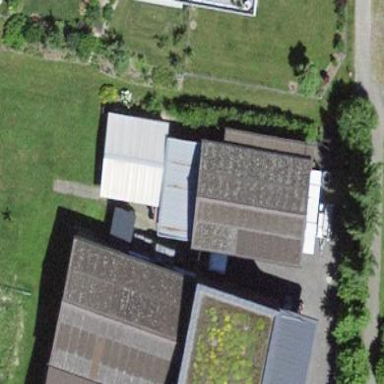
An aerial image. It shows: Shed.